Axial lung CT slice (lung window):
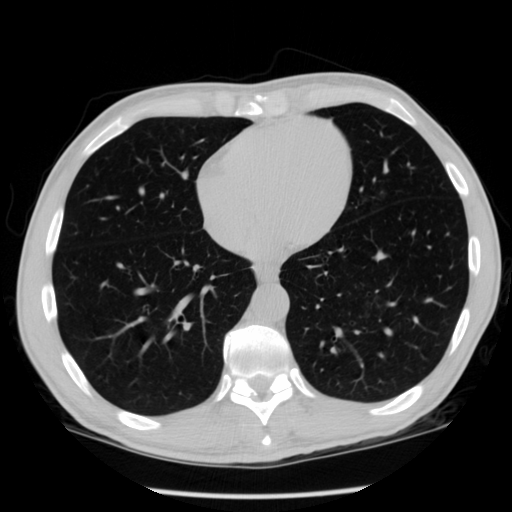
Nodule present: no